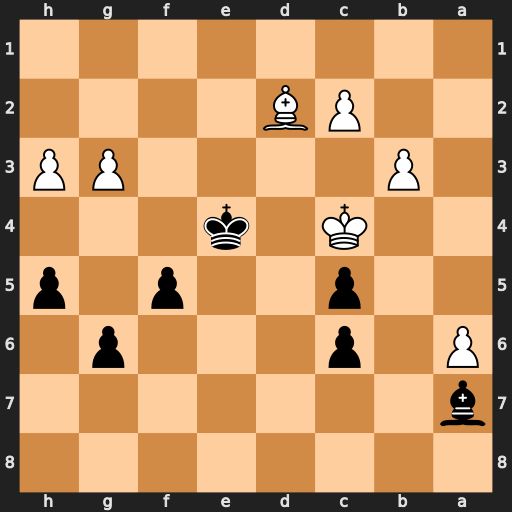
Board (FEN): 8/b7/P1p3p1/2p2p1p/2K1k3/1P4PP/2PB4/8
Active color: b
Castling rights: -
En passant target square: -
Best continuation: h4 Be1 Ke3 gxh4 f4